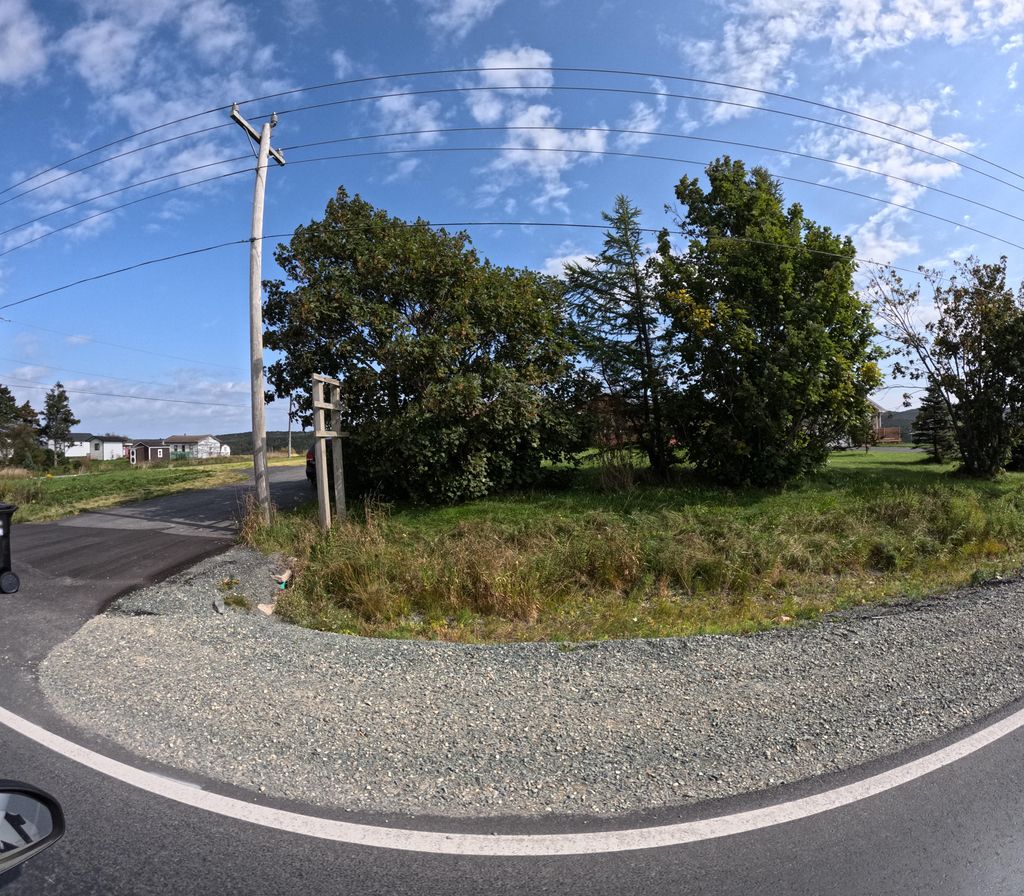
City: st_johns